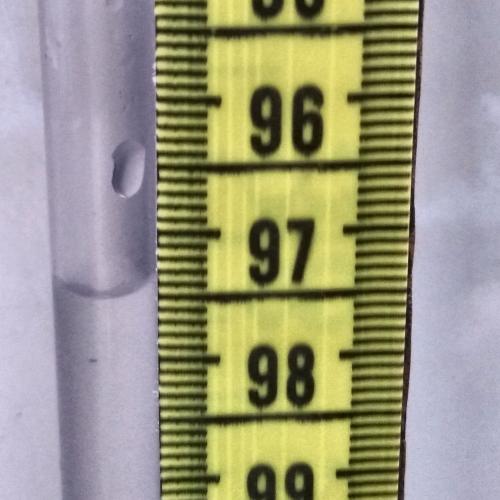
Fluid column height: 97.5 cm